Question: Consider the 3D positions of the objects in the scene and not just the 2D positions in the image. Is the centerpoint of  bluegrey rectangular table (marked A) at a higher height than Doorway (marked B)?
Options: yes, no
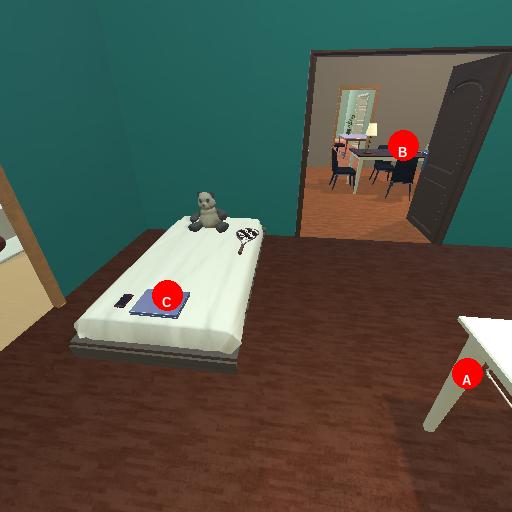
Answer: yes